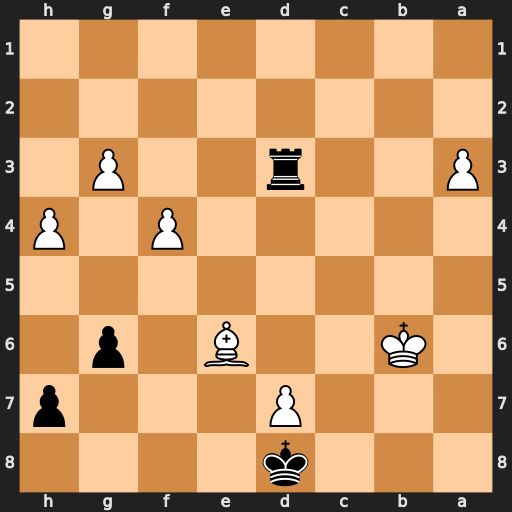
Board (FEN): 3k4/3P3p/1K2B1p1/8/5P1P/P2r2P1/8/8
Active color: b
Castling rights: -
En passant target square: -
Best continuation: Rd6+ Kb5 Rxe6